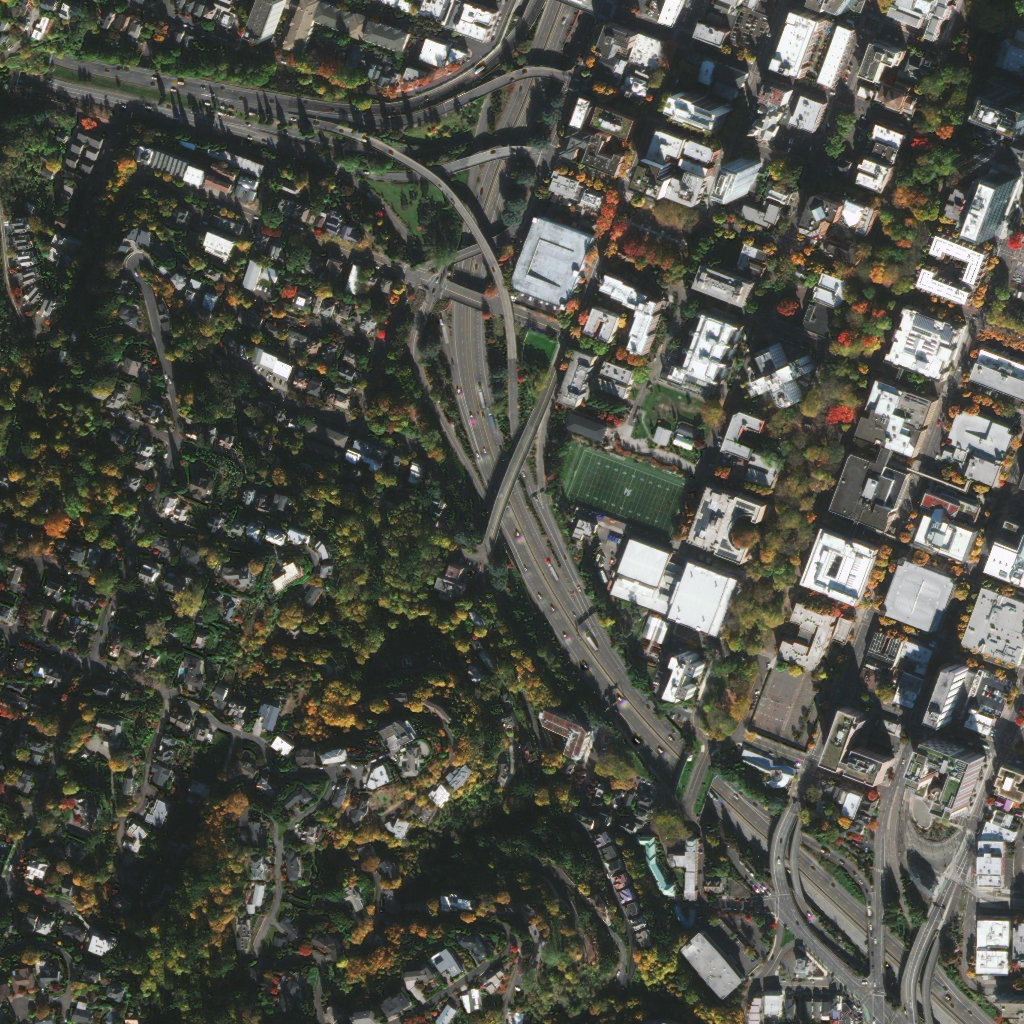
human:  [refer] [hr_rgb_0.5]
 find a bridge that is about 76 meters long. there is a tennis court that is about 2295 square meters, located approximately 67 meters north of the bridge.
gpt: <box>[[75, 78, 78, 86, 0]]</box>

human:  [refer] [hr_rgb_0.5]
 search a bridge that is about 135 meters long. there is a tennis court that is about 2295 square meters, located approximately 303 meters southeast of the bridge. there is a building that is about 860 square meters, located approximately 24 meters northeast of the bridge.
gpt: <box>[[47, 41, 52, 54, 0]]</box>